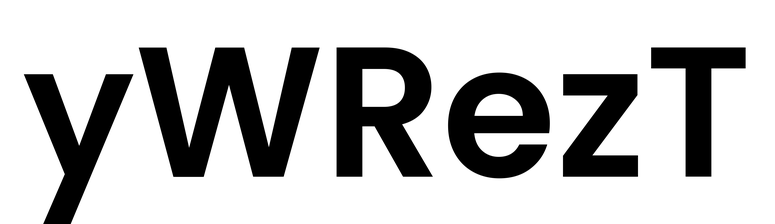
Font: Poppins-SemiBold